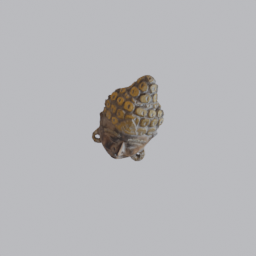
Label: decoration